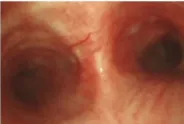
Bronchoscopic view of the patient. (C) Two months following the commencement of alectinib treatment.
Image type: endoscopy (airway_endoscopy)